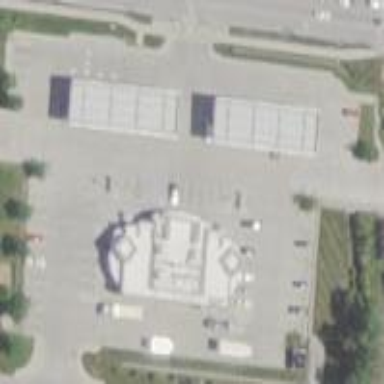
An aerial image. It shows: Fuel station.